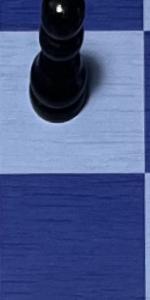
Label: Empty